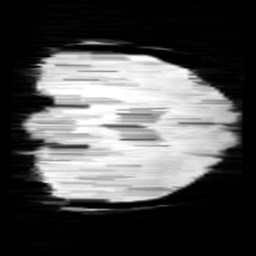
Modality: minIP
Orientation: coronal
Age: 10
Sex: male
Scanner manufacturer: siemens
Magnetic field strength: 3 T
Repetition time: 0.027 s
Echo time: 0.02 s